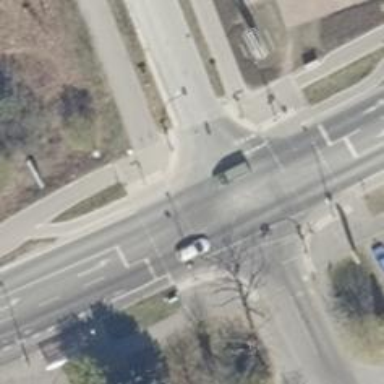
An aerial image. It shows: Cycleway with asphalt surface and separate sidewalk.